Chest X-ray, PA view. Patient: 64 years old, sex M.
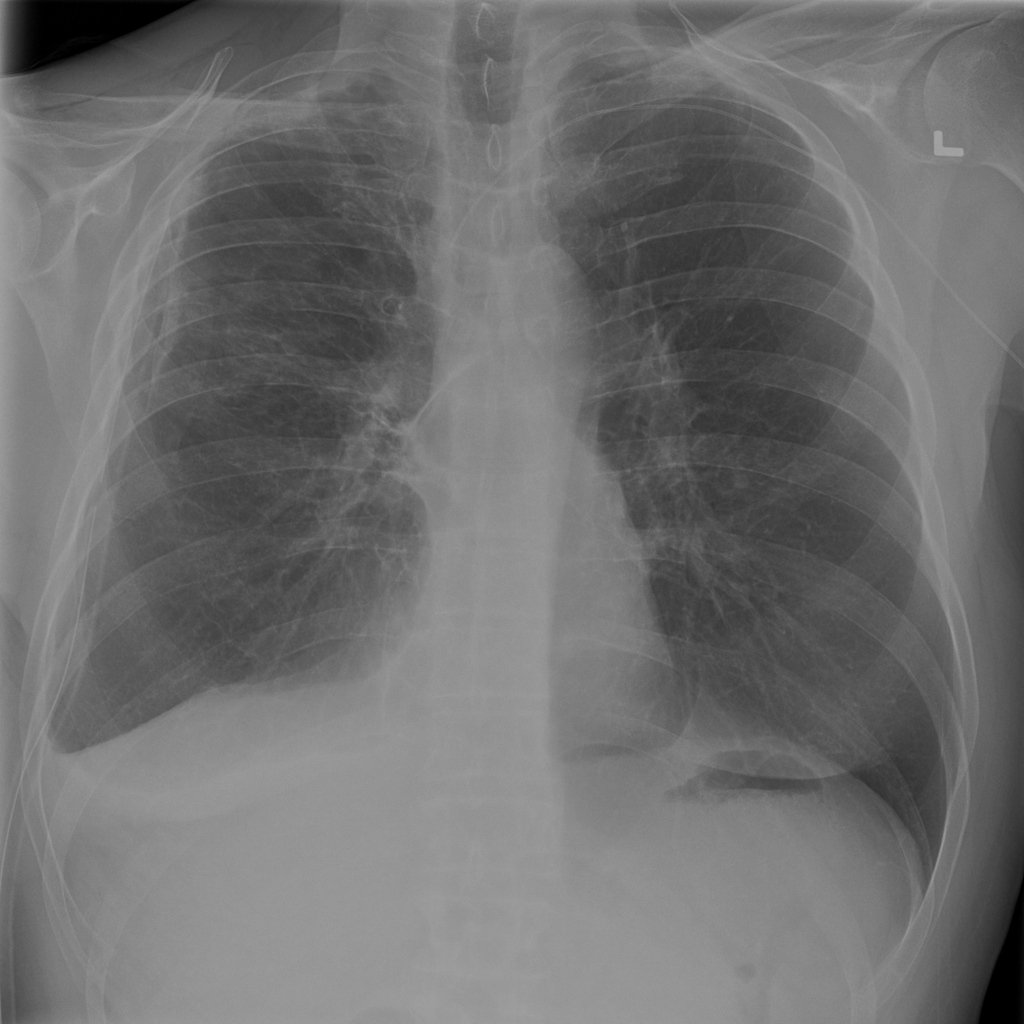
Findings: No Finding